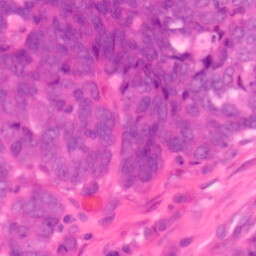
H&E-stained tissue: Colon